Field crop: tomato
Growth stage: 1
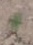
Species: solanum